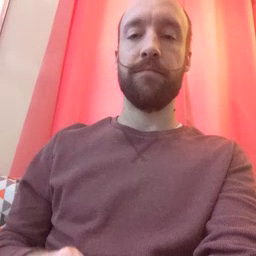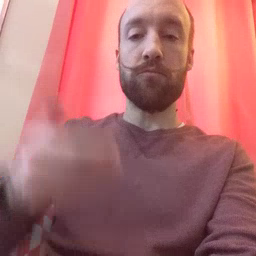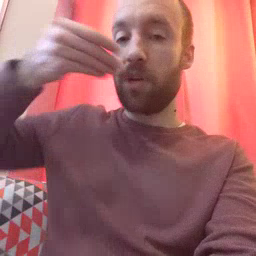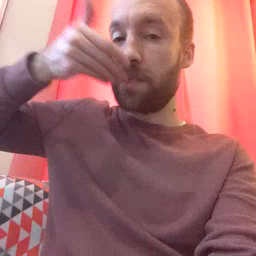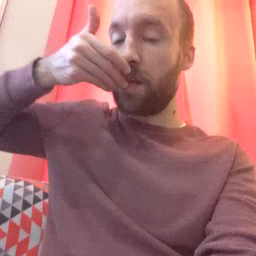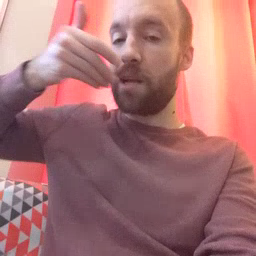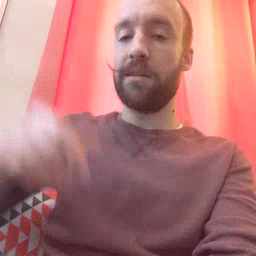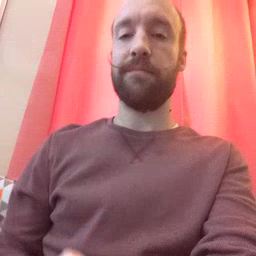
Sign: pizza